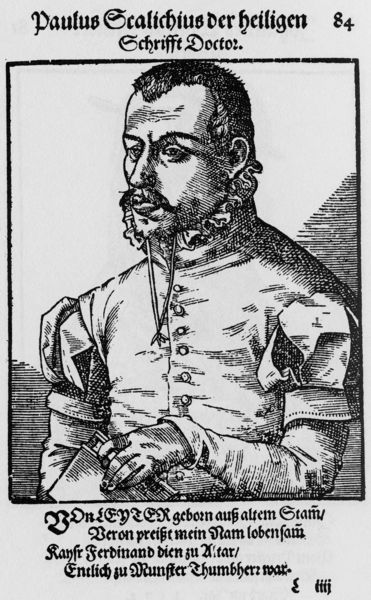
Titel: Bildnis des Paul Scaliger (Paulus von Lika Scalichius)
Künstler: Tobias Stimmer
Institution: (Seriendruck)
Schlagwörter: hand, kopf, mann, weiß, frisur, geste, grau, haar, mund, nase, ohr, profil, schwarz, stirn, zeichnung, blick, bart, jung, schnurrbart, augen, band, bibel, falten, gesicht, kragen, mensch, rahmen, ärmel, bild, bildnis, hals, halskrause, herr, hände, portrait, porträt, haare, blatt, augenbrauen, brustbild, kinn, knopf, lippen, ohren, puffärmel, schultern, holzschnitt, schrift, papier, halsband, kette, grafik, graphik, rand, kaiser, schnäuzer, inschrift, brauen, deutsch, rüschen, knöpfe, knopfleiste, schnauzbart, kurze haare, narr, unterschrift, buch, druck, schwarz-weiß, schraffur, schraffuren, radierung, stich, titel, text, uniform, zeitung, plakat, überschrift, krause, ferdinand, altar, einband, zahl, ziffer, mittelalter, wams, heiliger, oberlippenbart, her, kupferstich, altdeutsch, abbildung, doktor, artikel, majuskel, paulus, geschlitzt, gleichnis, sachwarzweiß, alte schrift, reim, schwarzeweiss, paulus sralichius, gelehrrte, ärmelpuff, scalichius, chwarzweiß, schrifft doctor, dmann, büch, stachius, klnmöpfe, paulus scalichius, theloge, haareohren